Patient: sex F, age 36
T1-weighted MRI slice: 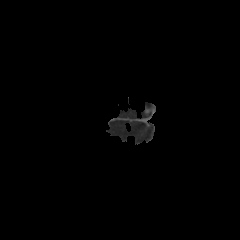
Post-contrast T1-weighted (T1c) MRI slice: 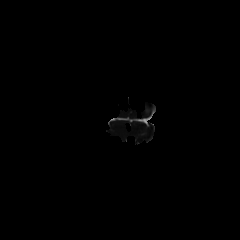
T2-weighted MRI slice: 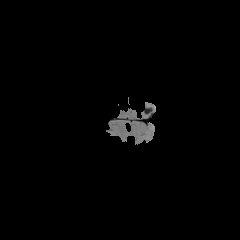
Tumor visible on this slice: no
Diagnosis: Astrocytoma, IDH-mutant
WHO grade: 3